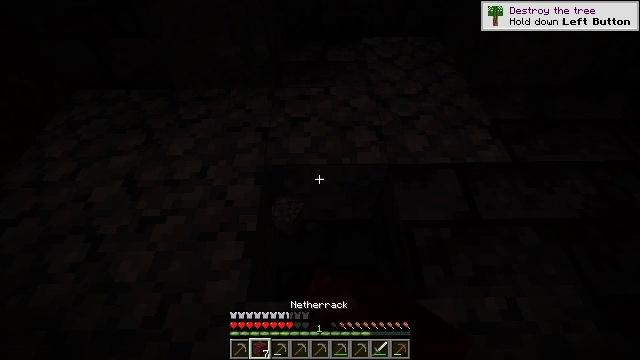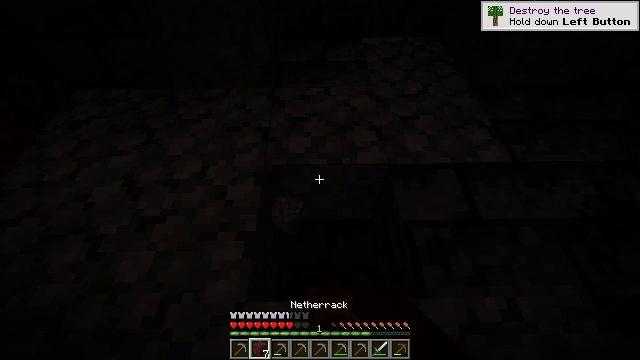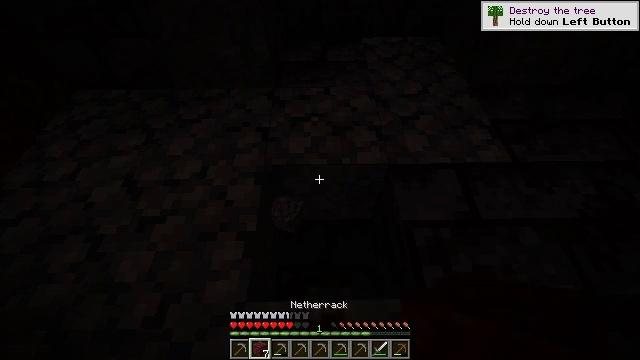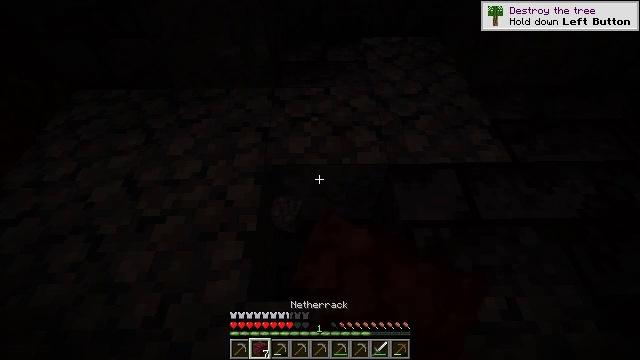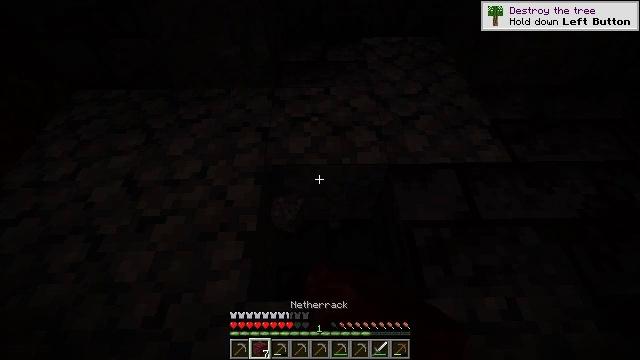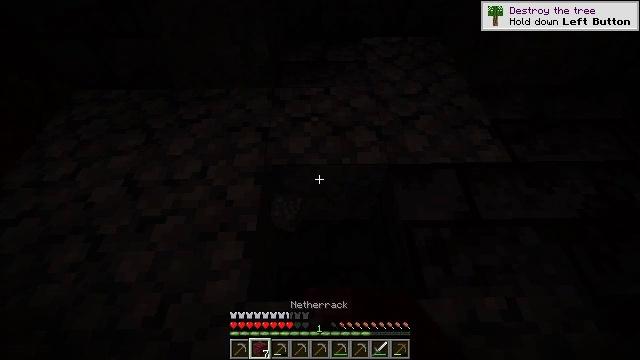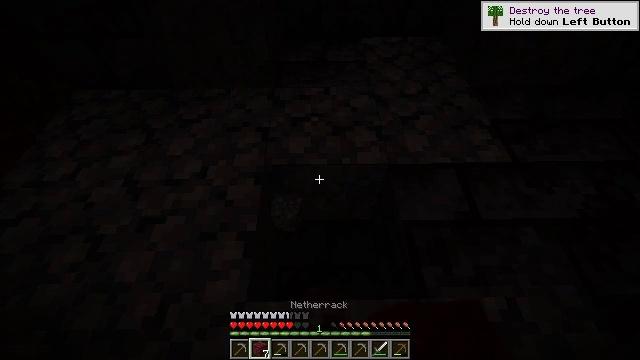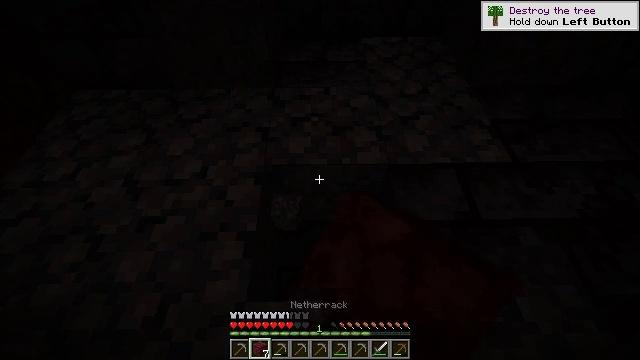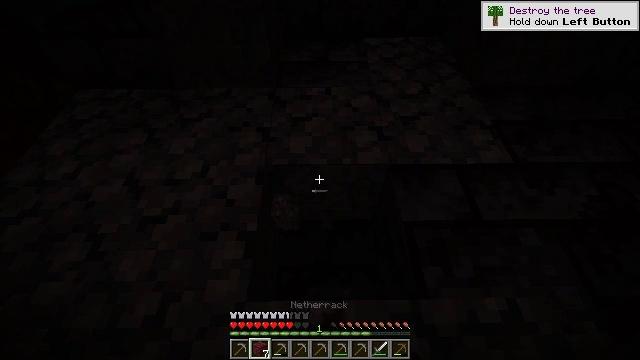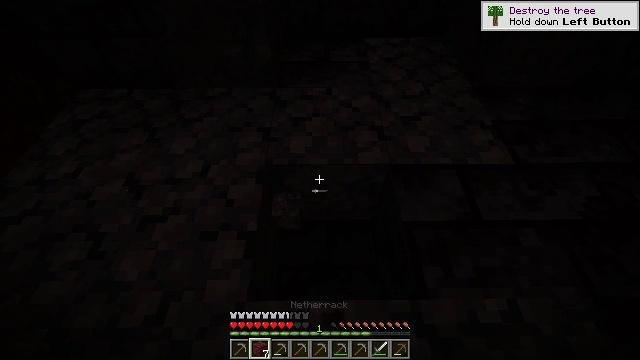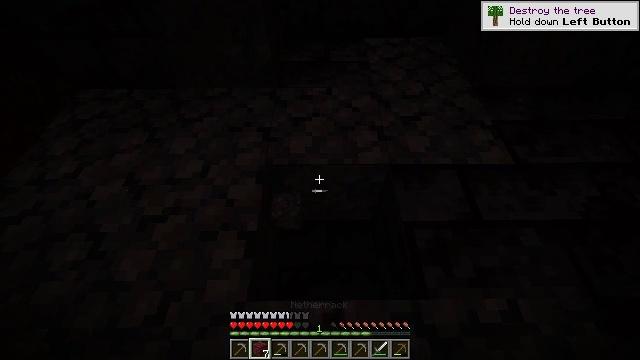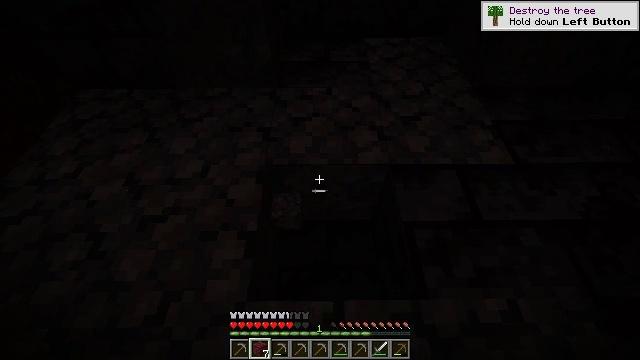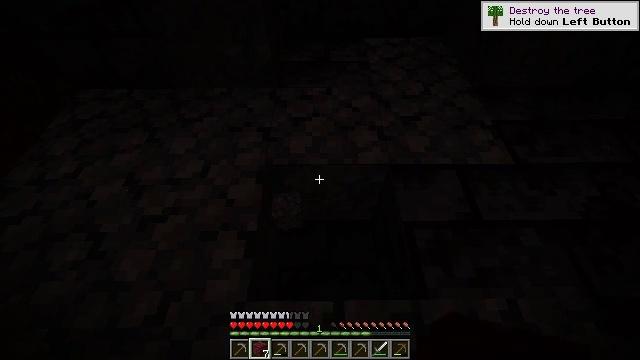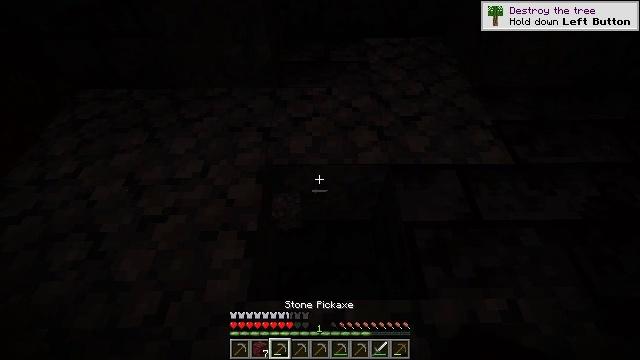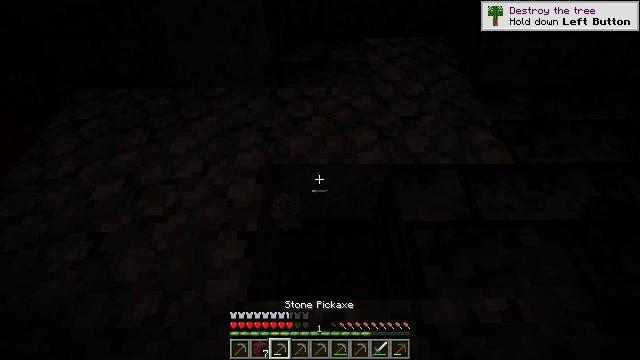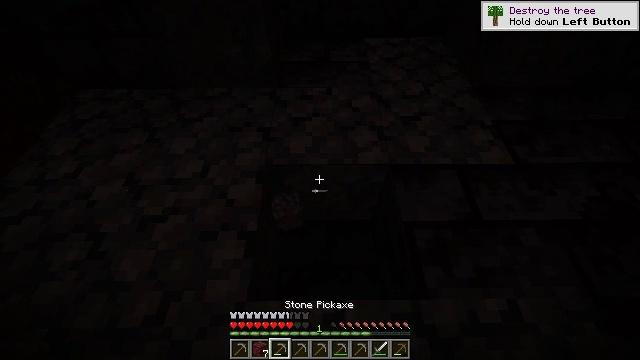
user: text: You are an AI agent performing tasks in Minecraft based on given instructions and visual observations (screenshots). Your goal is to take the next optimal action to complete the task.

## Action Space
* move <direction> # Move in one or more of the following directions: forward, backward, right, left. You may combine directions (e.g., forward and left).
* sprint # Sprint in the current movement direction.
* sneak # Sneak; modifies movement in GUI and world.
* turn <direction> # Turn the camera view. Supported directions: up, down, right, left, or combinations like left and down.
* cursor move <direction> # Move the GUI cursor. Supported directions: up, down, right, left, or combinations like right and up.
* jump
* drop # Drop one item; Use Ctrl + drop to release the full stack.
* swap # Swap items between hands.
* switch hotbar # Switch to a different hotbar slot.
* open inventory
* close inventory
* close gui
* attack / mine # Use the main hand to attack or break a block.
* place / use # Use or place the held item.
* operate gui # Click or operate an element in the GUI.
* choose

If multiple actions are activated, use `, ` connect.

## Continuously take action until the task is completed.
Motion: motion action
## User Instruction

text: Obtain basalt from the terrain.
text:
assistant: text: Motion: attack / mine
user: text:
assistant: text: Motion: attack / mine
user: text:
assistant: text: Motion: attack / mine
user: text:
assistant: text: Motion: attack / mine
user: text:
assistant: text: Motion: attack / mine
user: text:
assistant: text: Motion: attack / mine
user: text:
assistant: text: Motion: attack / mine
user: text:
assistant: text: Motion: no_op
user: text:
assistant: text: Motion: no_op
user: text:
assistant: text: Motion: no_op
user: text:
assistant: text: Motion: no_op
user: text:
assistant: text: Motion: no_op
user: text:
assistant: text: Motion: no_op
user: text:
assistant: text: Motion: no_op
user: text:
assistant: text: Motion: no_op
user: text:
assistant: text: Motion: no_op
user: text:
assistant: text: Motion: no_op
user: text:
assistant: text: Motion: no_op
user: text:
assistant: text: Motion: no_op
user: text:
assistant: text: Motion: attack / mine
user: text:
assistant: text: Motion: attack / mine
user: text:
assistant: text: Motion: attack / mine
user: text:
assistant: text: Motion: attack / mine
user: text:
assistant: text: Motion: attack / mine
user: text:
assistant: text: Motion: attack / mine
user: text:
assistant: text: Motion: attack / mine
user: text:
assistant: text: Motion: attack / mine
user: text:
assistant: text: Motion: attack / mine
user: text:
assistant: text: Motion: attack / mine
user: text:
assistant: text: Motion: attack / mine